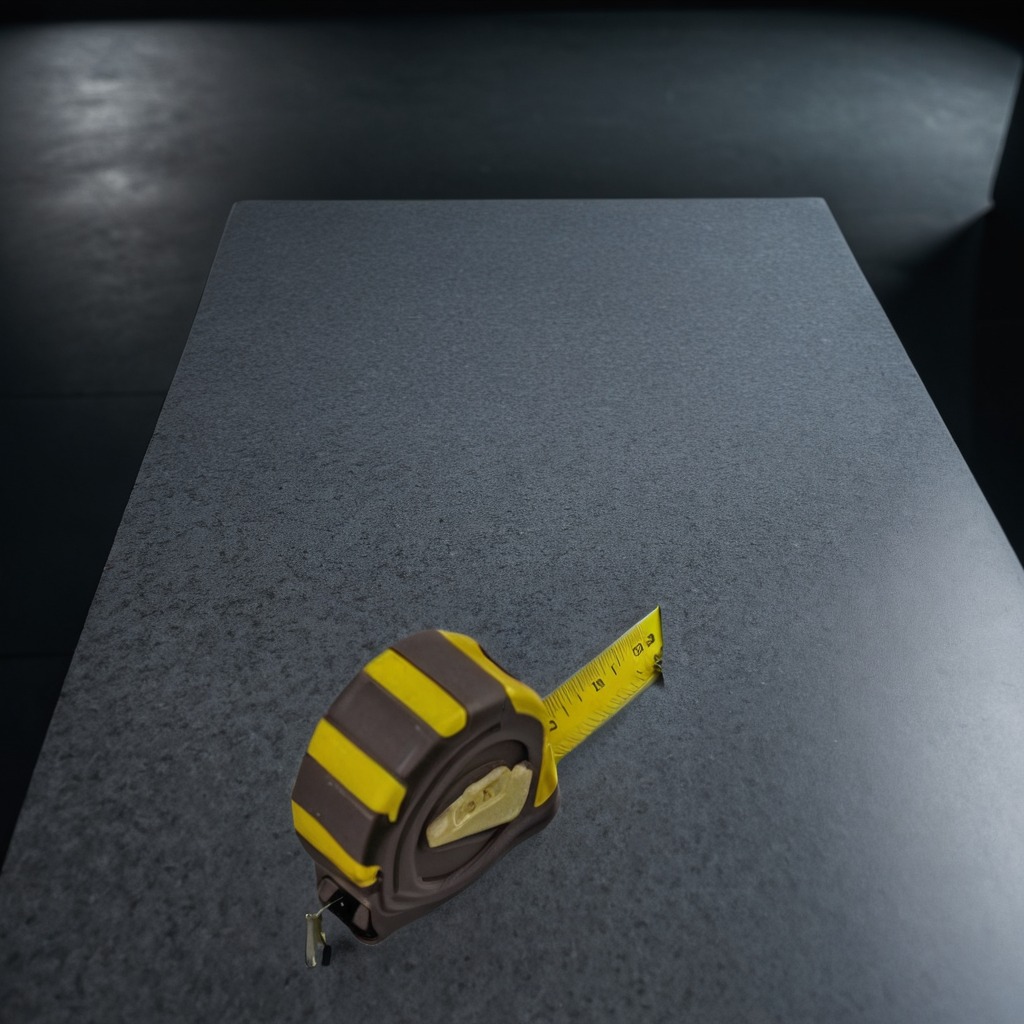
A measuring tape is lying on a clean granite table inside a workshop at night dim ambient light soft shadows worn but